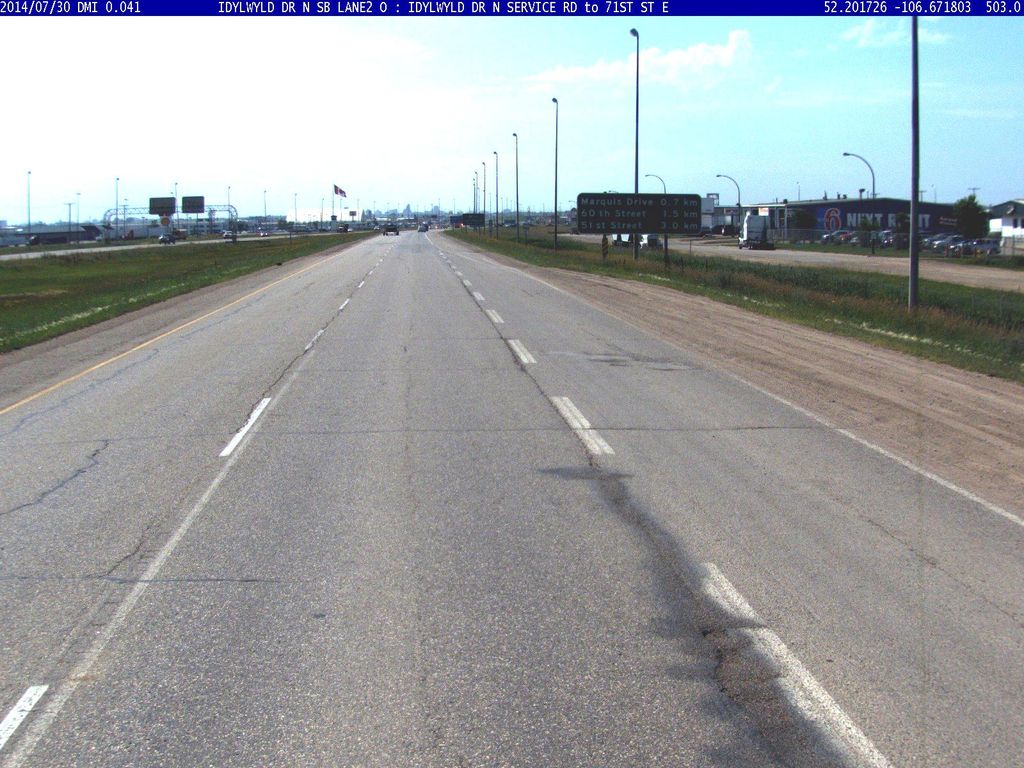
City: saskatoon